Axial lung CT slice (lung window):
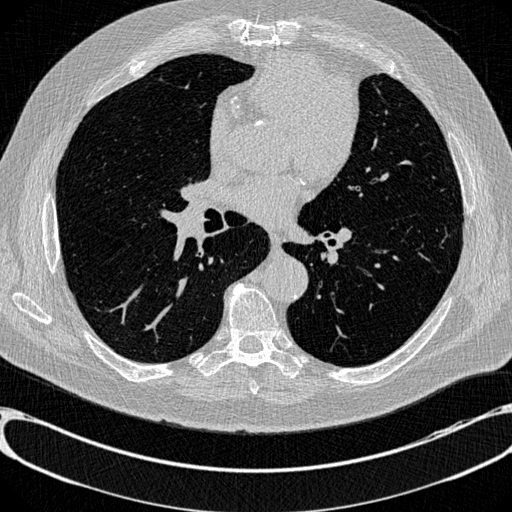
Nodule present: no